Field crop: maize
Growth stage: 1
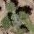
Species: chenopodium